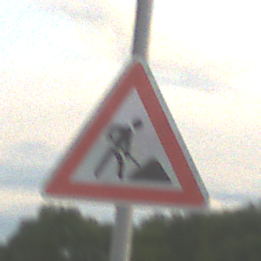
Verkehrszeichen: Arbeitsstelle
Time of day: SunriseSunset
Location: Outdoor (RoadRail)
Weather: PartlyCloudy
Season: NotSpecified
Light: Natural